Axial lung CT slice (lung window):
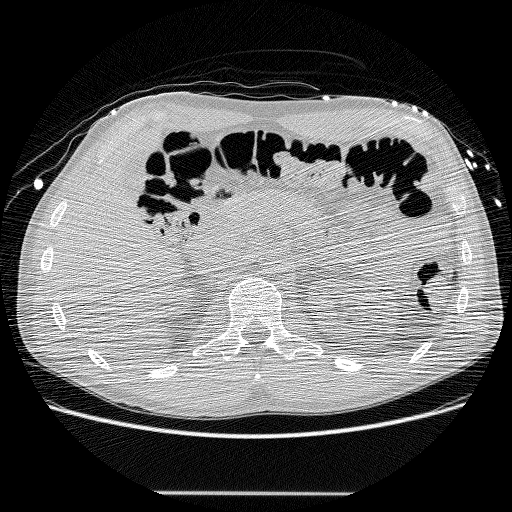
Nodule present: no